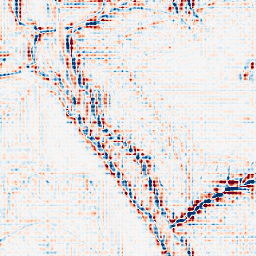
Category: wavelet
Decomposition family: wavelet_dwt
Decomposition parameters: wavelet: db2
level: 3
Upsampling method: sinc_blackman
Upsampling parameters: scale: 4
kernel_size: 4
Upsampling scale: 4